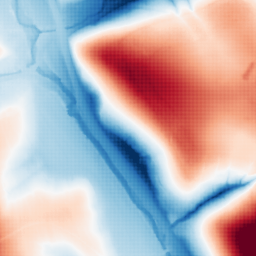
Category: classical
Decomposition family: gaussian
Decomposition parameters: sigma: 50
Upsampling method: sinc_blackman
Upsampling parameters: scale: 8
kernel_size: 16
Upsampling scale: 8